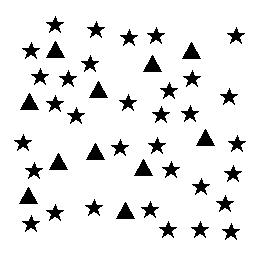
Squares: 0
Triangles: 11
Stars: 33
Total shapes: 44